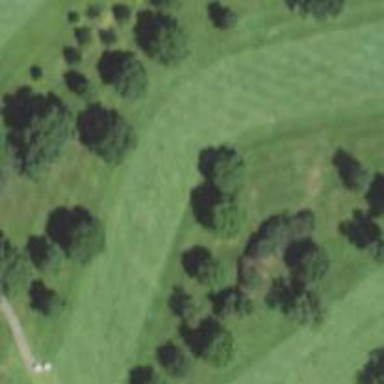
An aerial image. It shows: Golf hole.